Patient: sex M, age 32
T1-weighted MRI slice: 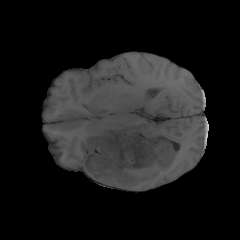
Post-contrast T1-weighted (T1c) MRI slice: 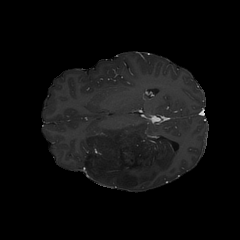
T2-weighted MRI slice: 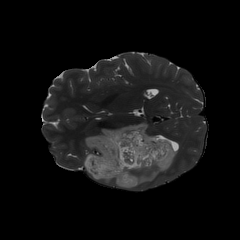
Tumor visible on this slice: yes
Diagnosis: Astrocytoma, IDH-mutant
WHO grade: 2